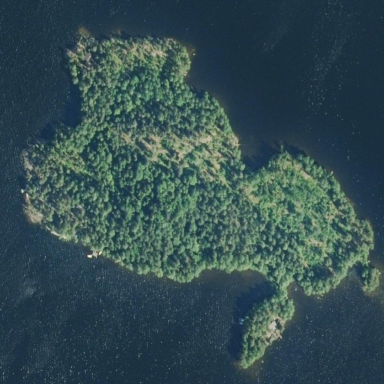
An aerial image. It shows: Image showing island.